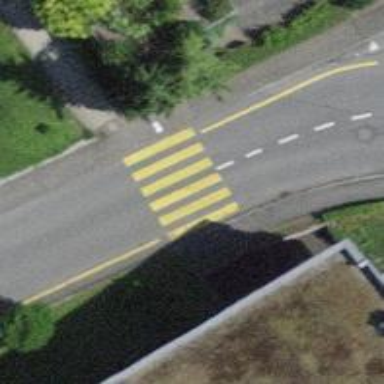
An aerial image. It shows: Uncontrolled zebra crossing with zebra markings.